Question: Has anyone heard of this strange package named: ?
I've grabbed the SQLite for DotNet installer from <URL>, but every time I run it, I get this weird dialog box that stops it from progressing any further.
It looks like this:

I mean I know what the vcredists are.. but what the heck is this specific package and why is it getting in my way? Googling it doesn't fetch any results either!
I'm on Windows 7 32bit with .NET 4 Full and Visual Studio 2010 Premium.
Any ideas?
Thanks,
m^e
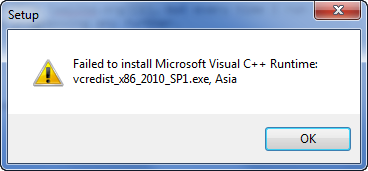
Answer: That is the Visual Studio 2010 SP1 installer. I would assume that the latest SQLite.Net library requires that you have Visual Studio 2010 updated with SP1.
Also, perhaps related, maybe not, but others have had problems installing parts of the SQLite components, such as the designer. Take a look at <URL> if that pops up.